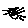
Label: sun